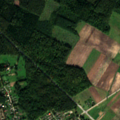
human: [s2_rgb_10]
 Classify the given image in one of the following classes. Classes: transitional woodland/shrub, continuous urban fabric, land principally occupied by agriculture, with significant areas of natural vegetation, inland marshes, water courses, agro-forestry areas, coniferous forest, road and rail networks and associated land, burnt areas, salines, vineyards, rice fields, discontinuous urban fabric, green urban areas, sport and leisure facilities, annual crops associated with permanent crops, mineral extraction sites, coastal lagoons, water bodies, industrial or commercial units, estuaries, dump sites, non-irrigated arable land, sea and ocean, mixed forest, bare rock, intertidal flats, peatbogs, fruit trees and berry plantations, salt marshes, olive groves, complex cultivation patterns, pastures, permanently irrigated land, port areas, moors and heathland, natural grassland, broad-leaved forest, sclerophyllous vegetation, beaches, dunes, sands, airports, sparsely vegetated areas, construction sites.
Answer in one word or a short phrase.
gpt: discontinuous urban fabric, non-irrigated arable land, broad-leaved forest, mixed forest, transitional woodland/shrub